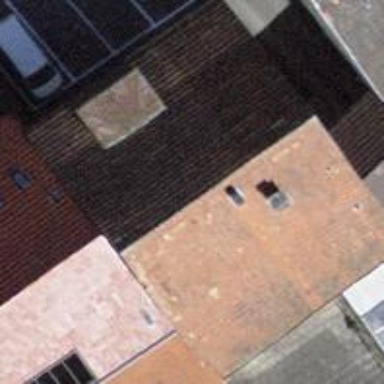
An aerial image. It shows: Building with tiled roof.